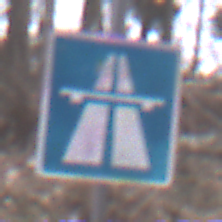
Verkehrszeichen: Autobahn
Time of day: Midday
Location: Outdoor (Nature)
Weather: Overcast
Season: Autumn
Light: Natural